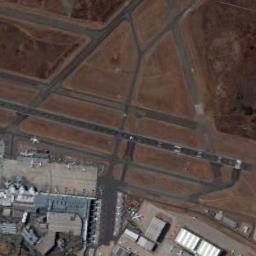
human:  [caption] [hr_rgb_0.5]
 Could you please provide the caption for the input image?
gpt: There is an airport in the field with some runways .

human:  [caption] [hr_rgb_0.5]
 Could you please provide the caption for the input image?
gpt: Several runways and buildings are scattered in the airport while every plane is on their own position .

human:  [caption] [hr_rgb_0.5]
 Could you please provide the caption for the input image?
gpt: An airport with some staggered runways and buildings in the vacant lot and some planes parked on the airport .

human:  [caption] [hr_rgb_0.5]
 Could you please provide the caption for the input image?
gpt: There are two crossing runways here .

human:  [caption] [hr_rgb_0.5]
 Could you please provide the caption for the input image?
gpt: The airport has many roads of different lengths .